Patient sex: M
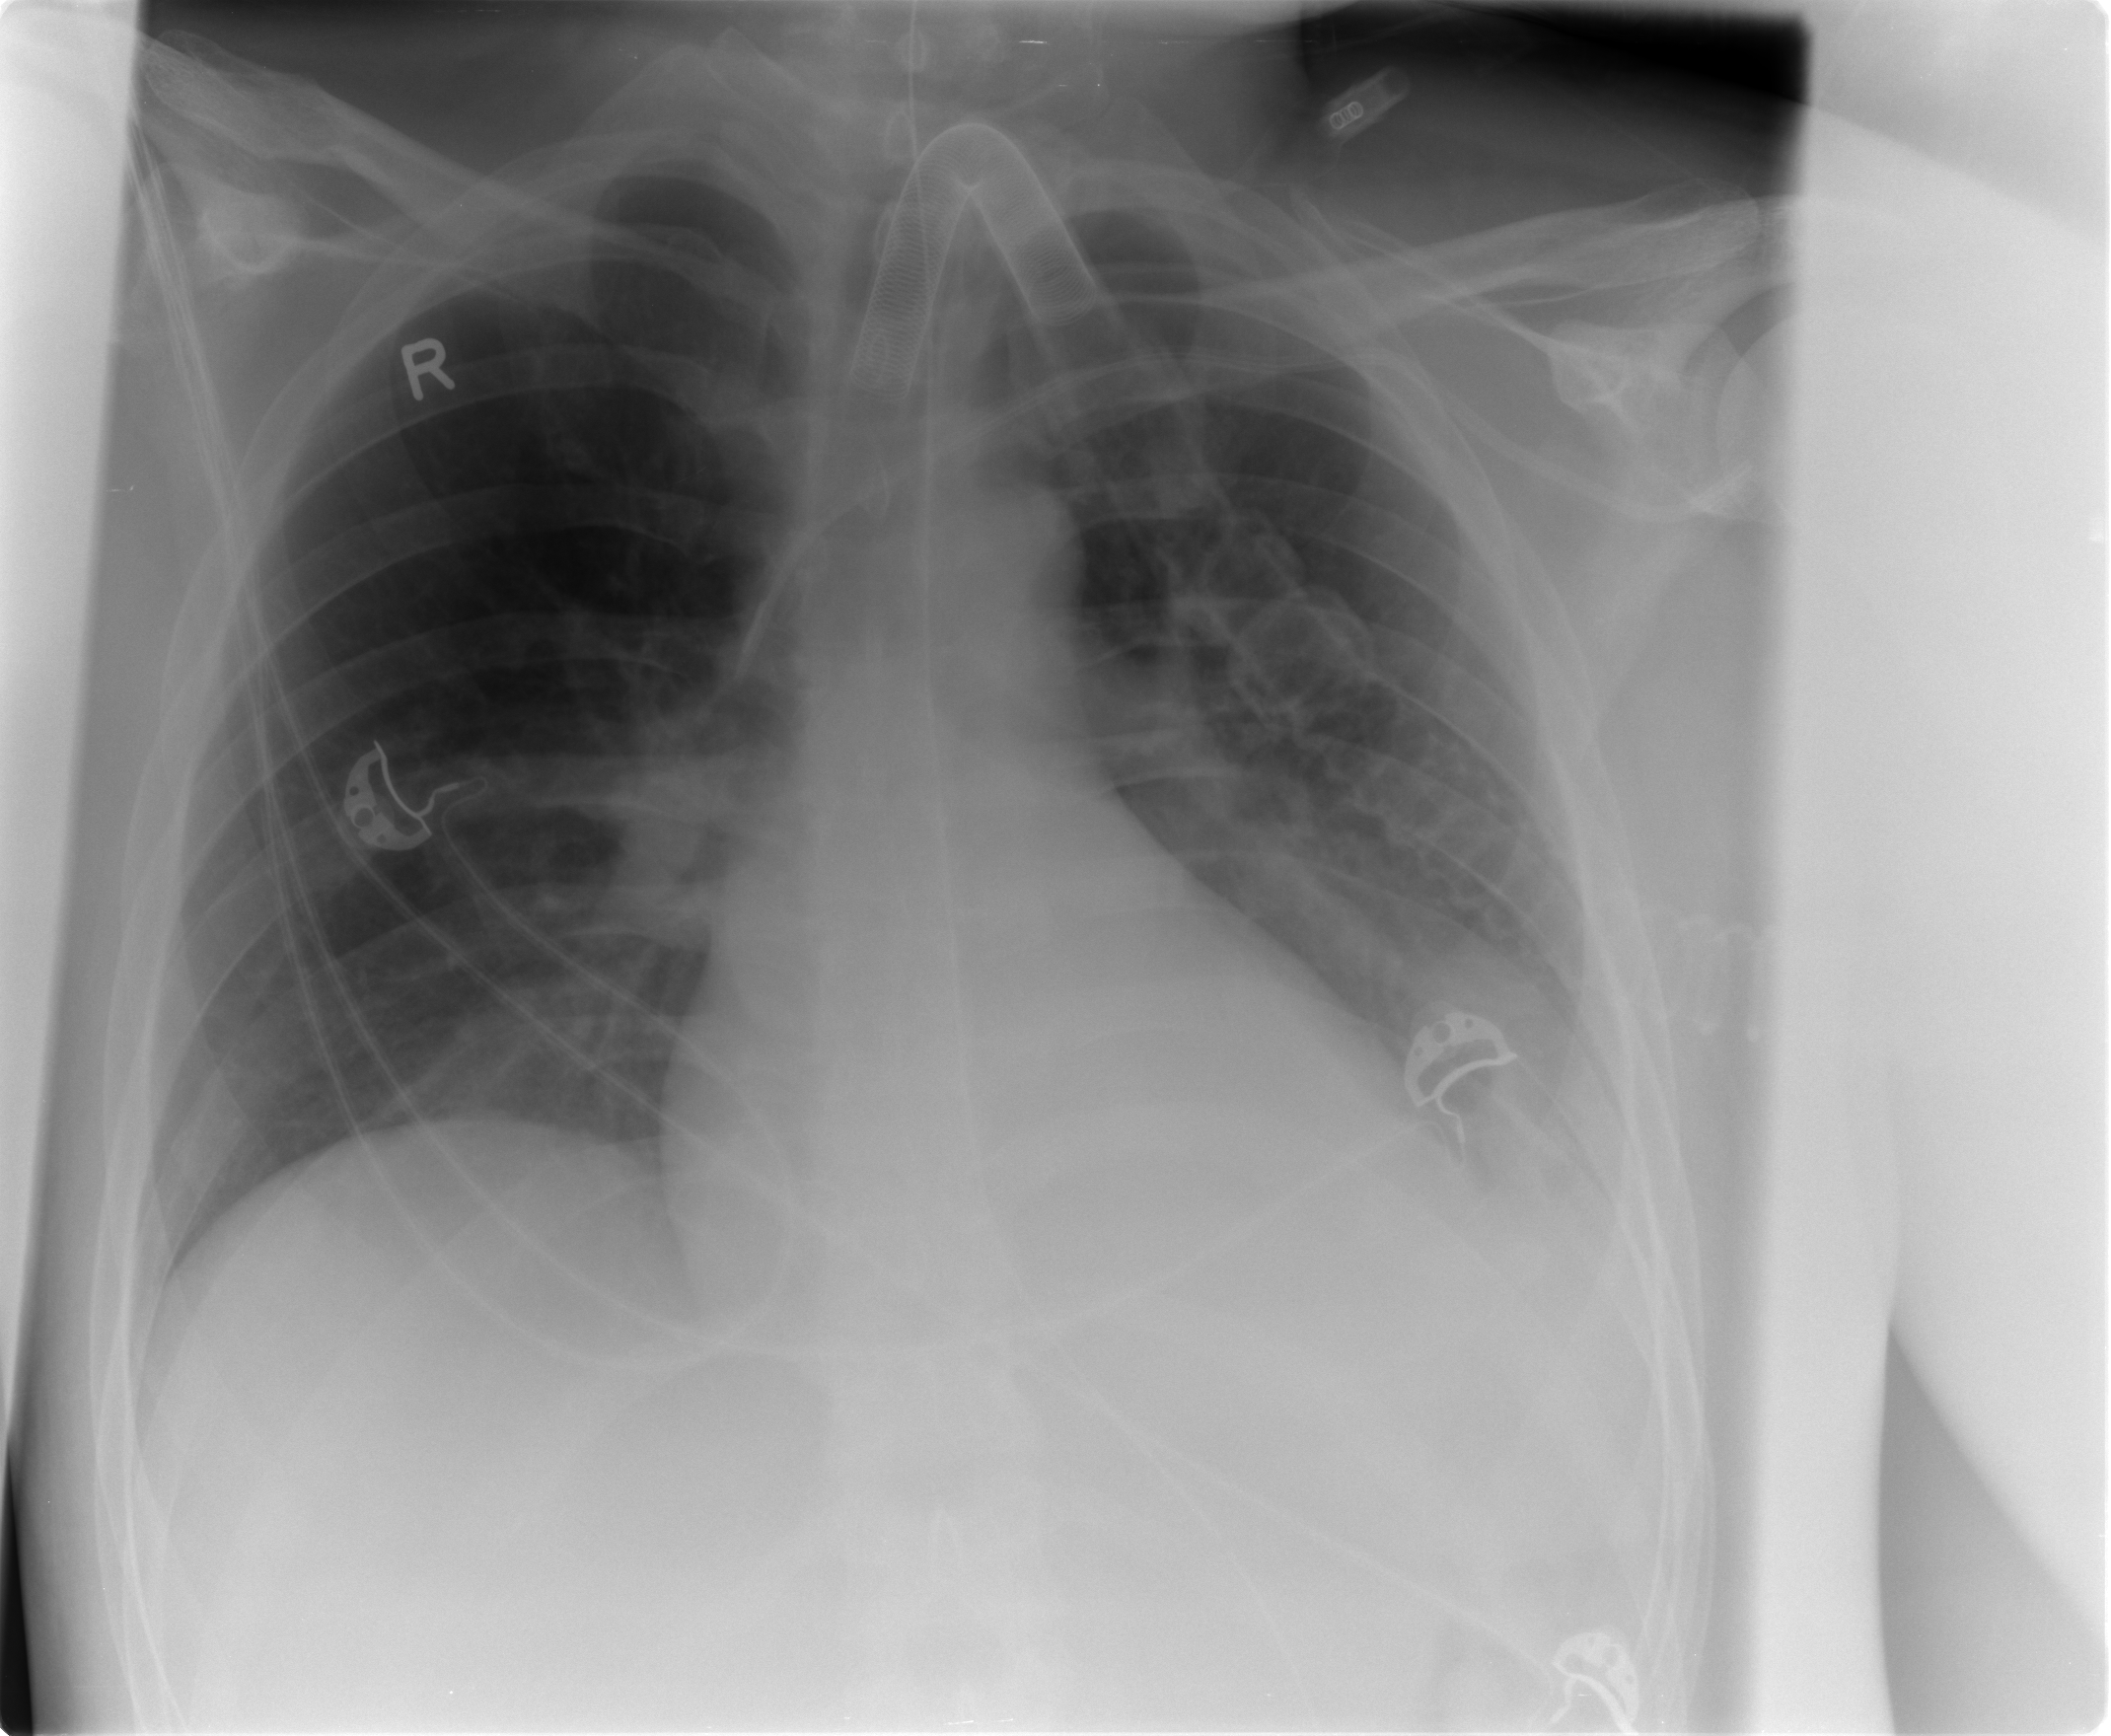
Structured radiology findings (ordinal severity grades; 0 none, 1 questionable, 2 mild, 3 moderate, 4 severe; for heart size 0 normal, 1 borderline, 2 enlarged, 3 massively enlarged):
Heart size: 0
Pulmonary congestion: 0
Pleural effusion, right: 0
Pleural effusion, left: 3
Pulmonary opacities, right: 2
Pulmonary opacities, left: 1
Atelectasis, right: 2
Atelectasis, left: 2